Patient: sex F, age 60
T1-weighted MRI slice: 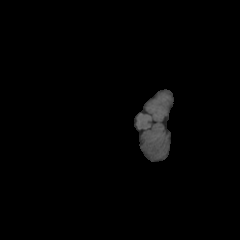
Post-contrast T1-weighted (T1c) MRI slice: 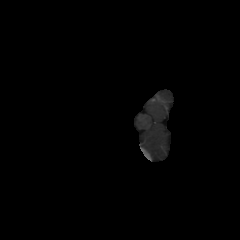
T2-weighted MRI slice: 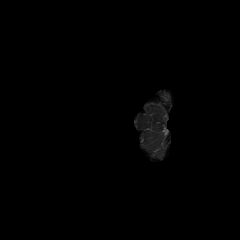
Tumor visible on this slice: no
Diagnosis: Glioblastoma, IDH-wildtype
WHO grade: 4